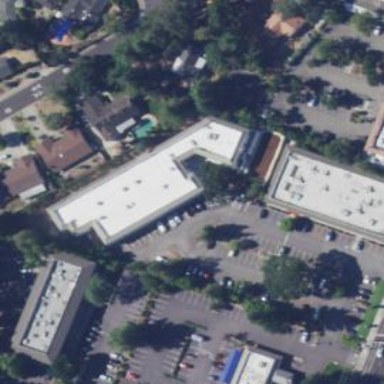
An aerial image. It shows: Asphalt parking space.